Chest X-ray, PA view. Patient: 57 years old, sex M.
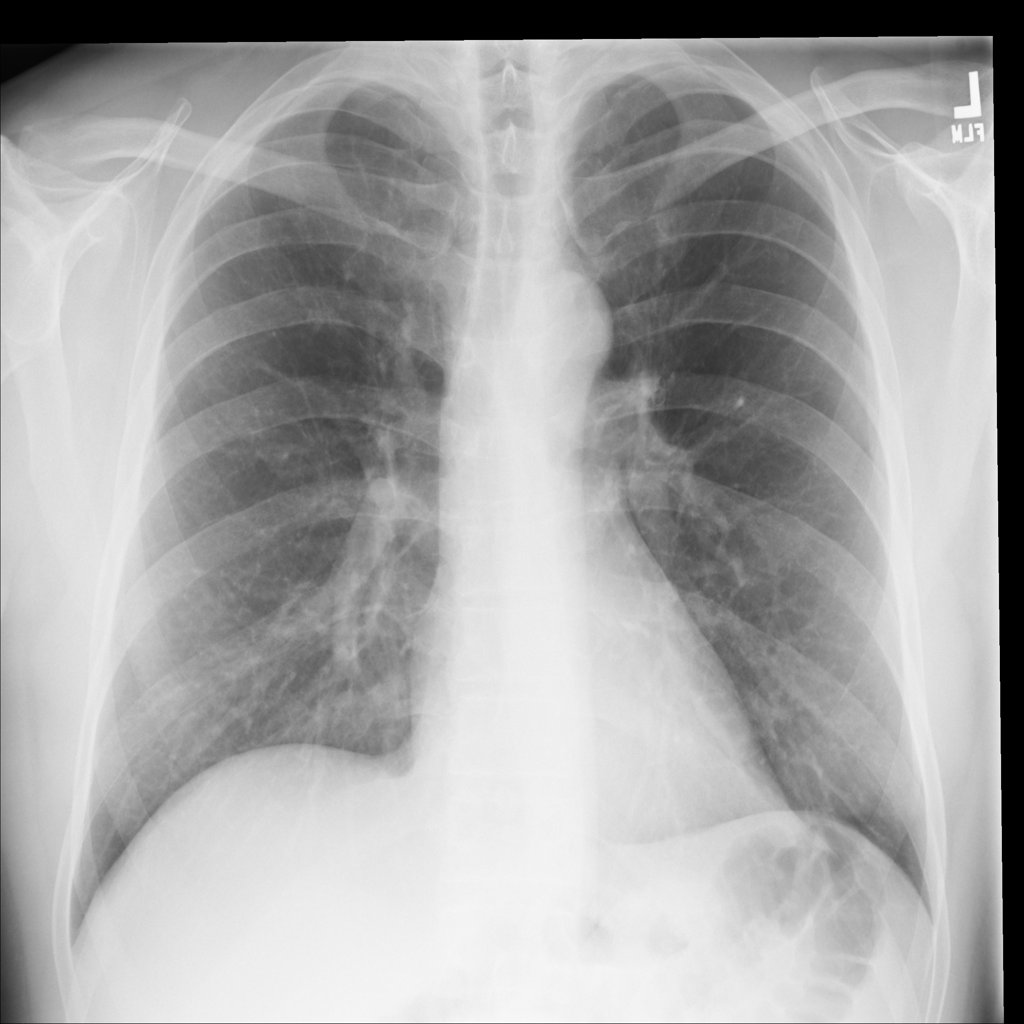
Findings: No Finding